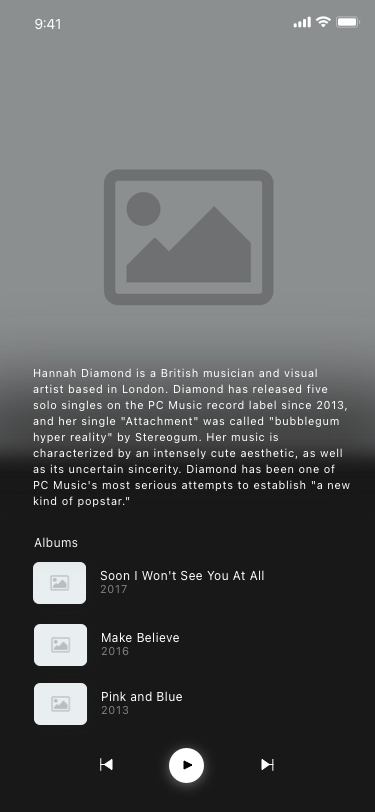
Text in this UI design:
Albums
Hannah Diamond is a British musician and visual artist based in London. Diamond has released five solo singles on the PC Music record label since 2013, and her single "Attachment" was called "bubblegum hyper reality" by Stereogum. Her music is characterized by an intensely cute aesthetic, as well as its uncertain sincerity. Diamond has been one of PC Music's most serious attempts to establish "a new kind of popstar."